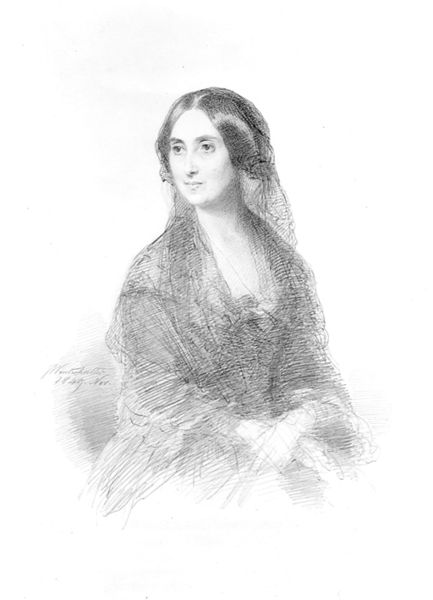
Titel: Bildnis einer Dame in spanischem Kostüm, sitzend, in halber Figur
Künstler: Franz Xaver Winterhalter
Standort: Karlsruhe
Institution: Staatliche Kunsthalle Karlsruhe
Schlagwörter: blau, dunkel, gemälde, hand, haut, kopf, körper, schatten, umhang, weiß, mädchen, sitzen, ausschnitt, braun, brust, busen, elegant, frau, frisur, grau, haar, hell, kleid, kleider, kreide, licht, mund, nase, ohr, profil, schmuck, schwarz, skizze, stirn, zeichnung, blick, dame, rose, schleier, schloss, tuch, haube, hochformat, rock, schleife, jung, arm, arme, augen, blass, falten, gesicht, haarschmuck, kleidung, knoten, kragen, mensch, spitze, trauer, ärmel, bild, bildnis, hals, hände, portrait, porträt, signatur, ferne, schlank, auge, gewand, haare, halbfigur, lange haare, mantel, pose, sitzend, adel, mutter, blatt, augenbrauen, brosche, brustbild, dekollete, dekolletee, dekollte, dekoltee, england, hübsch, kinn, lippe, lippen, madame, mittelscheitel, ohren, prinzessin, sanft, scheitel, schulter, schultern, schön, vornehm, zart, bewegt, deutschland, adlig, lächeln, spanien, taille, dutt, magd, schrift, wangen, liebe, papier, italien, haltung, mieder, studie, tüll, zöpfe, leer, grafik, graphik, linien, signiert, romantik, braut, gefaltet, weib, witwe, kopftuch, zopf, ernst, inschrift, streng, brauen, datum, glanz, aufrecht, melancholisch, hochgesteckt, junge frau, edel, junge, monumental, rüschen, wange, oberkörper, striche, bauer, kelid, helligkeit, unterschrift, kreuz, links, linie, kohle, schönheit, druck, jungfrau, schwarzweiss, schraffur, radierung, schrafur, stich, dreiviertel, seite, text, strich, drcuk, wei0, schraffiert, bleistift, entwurf, kohlezeichnung, tinte, biedermeier, schoss, verschränkt, beerdigung, verschwommen, halbprofil, halbporträt, zeichnen, dreiviertelporträt, dynamisch, schultertuch, frauenportrait, versonnen, dunkle haare, gsicht, überschlagen, korsett, dekolltee, schattig, leicht, hochzeit, icht, königin, nas, freundlich, weich, empire, unfertig, bieder, filigran, heilig, maria, selbstbewusst, gezeichnet, victoria, eleganz, dekolte, anmutig, klassisch, dunkl, geicht, geist, geisterhaft, ausschnit, tülle, idealisiert, gewendet, baltt, gaze, armhaltung, queen, handzeichnung, reinzeichnung, bleistif, protrait, skizzenhaft, lebendig, luftig, überheblich, spitzentuch, datiert, skizziert, viktoria, überkreuz, spanierin, agnes, strirn, gekreuzte hände, stichel, clara schumann, lange, haarre, sophie, frafik, dunkle augen, dreiviertel ansicht, kragne, dunkles haar, lächelt, liebreiz, festkleidung, mieer, rehaugen, bider, porträtskizze, matilla, rahmenlos, kopfwendung, schrafffur, 19. jahrhundert, lola montez, blickl, h#nde, schlier, radiierung, hage4748, schaut zur seite, hände gekreuzt, skignatur, schracffur, schraffierut, haöls, dunkjelheit, ärmelk+, princessin, mutter ludwigs ii, bettina von arnim, ada lovelace, schriststellerin, mathematikerin, bildhübsch, >schleir, hände über kreuzt, rauporträt, schwarz weiß zeichnung, damefrau, witwa, frau schleier blick nach rechts, scultern, festkleindung